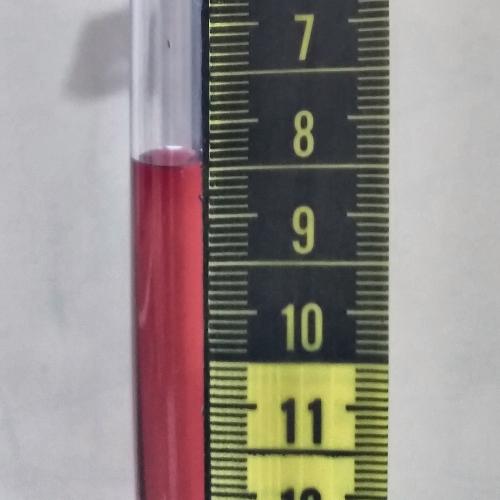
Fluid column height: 8.5 cm